Interaction volume radius: 10 \u00c5
Interaction volume height: 25 \u00c5
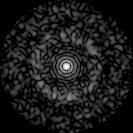
Disorder parameter: 0.8302